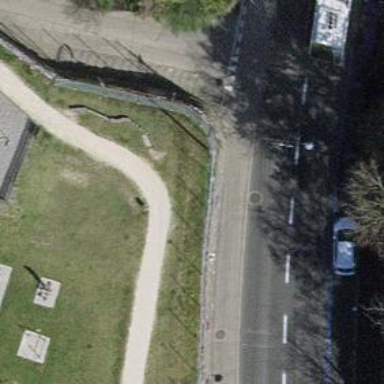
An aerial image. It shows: Footway with surface of fine gravel.